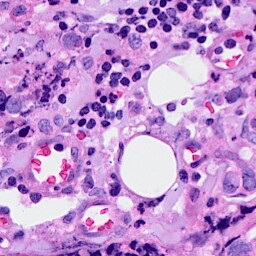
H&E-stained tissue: Breast